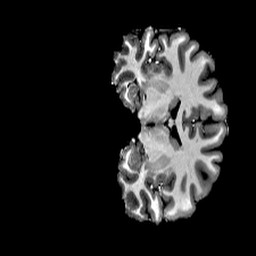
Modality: T1w
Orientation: coronal
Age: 24
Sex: female
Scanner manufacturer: siemens
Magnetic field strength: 6.98 T
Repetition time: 6 s
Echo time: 0.00302 s